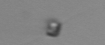
Label: Chaetoceros_tenuissimus